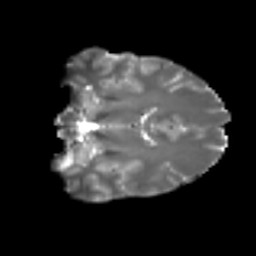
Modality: T2w
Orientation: coronal
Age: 22
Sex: male
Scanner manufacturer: ge
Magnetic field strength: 3 T
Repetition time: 7.8 s
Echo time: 0.0608 s